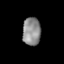
Tissue: lung
Cell type: Epithelial cells
Senescence score: 0.1694
Nuclear area (px): 497
Mean DAPI intensity: 140.173